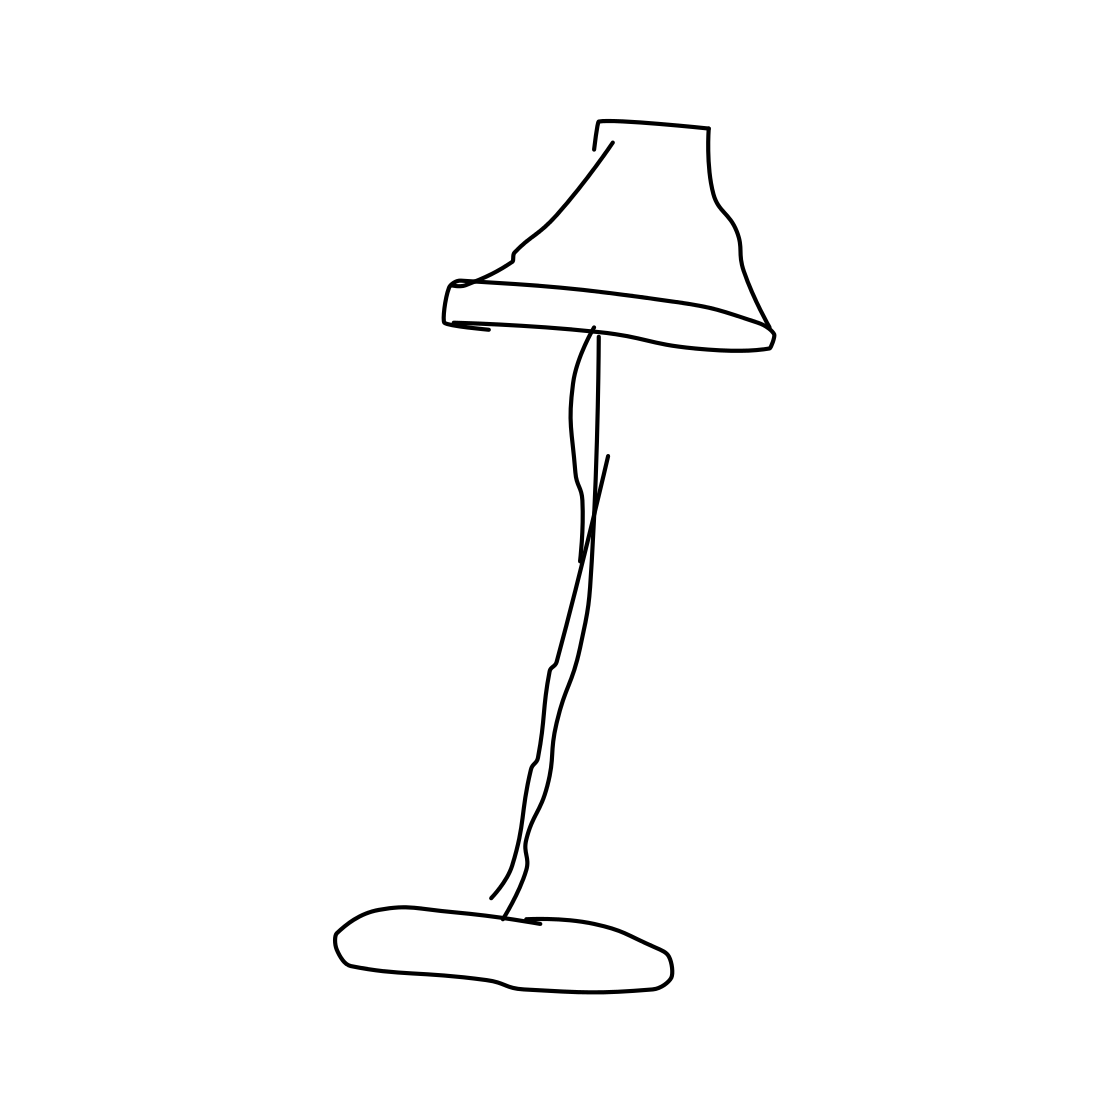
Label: floor lamp